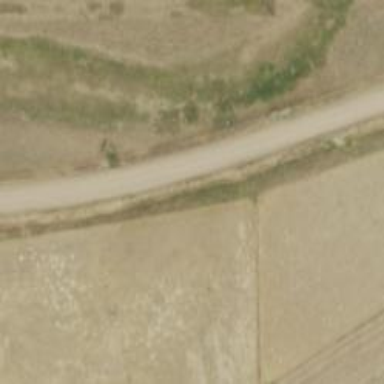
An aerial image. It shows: Tertiary road.